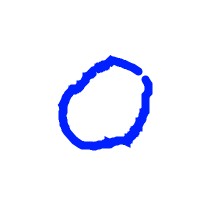
Shape: circle